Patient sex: M
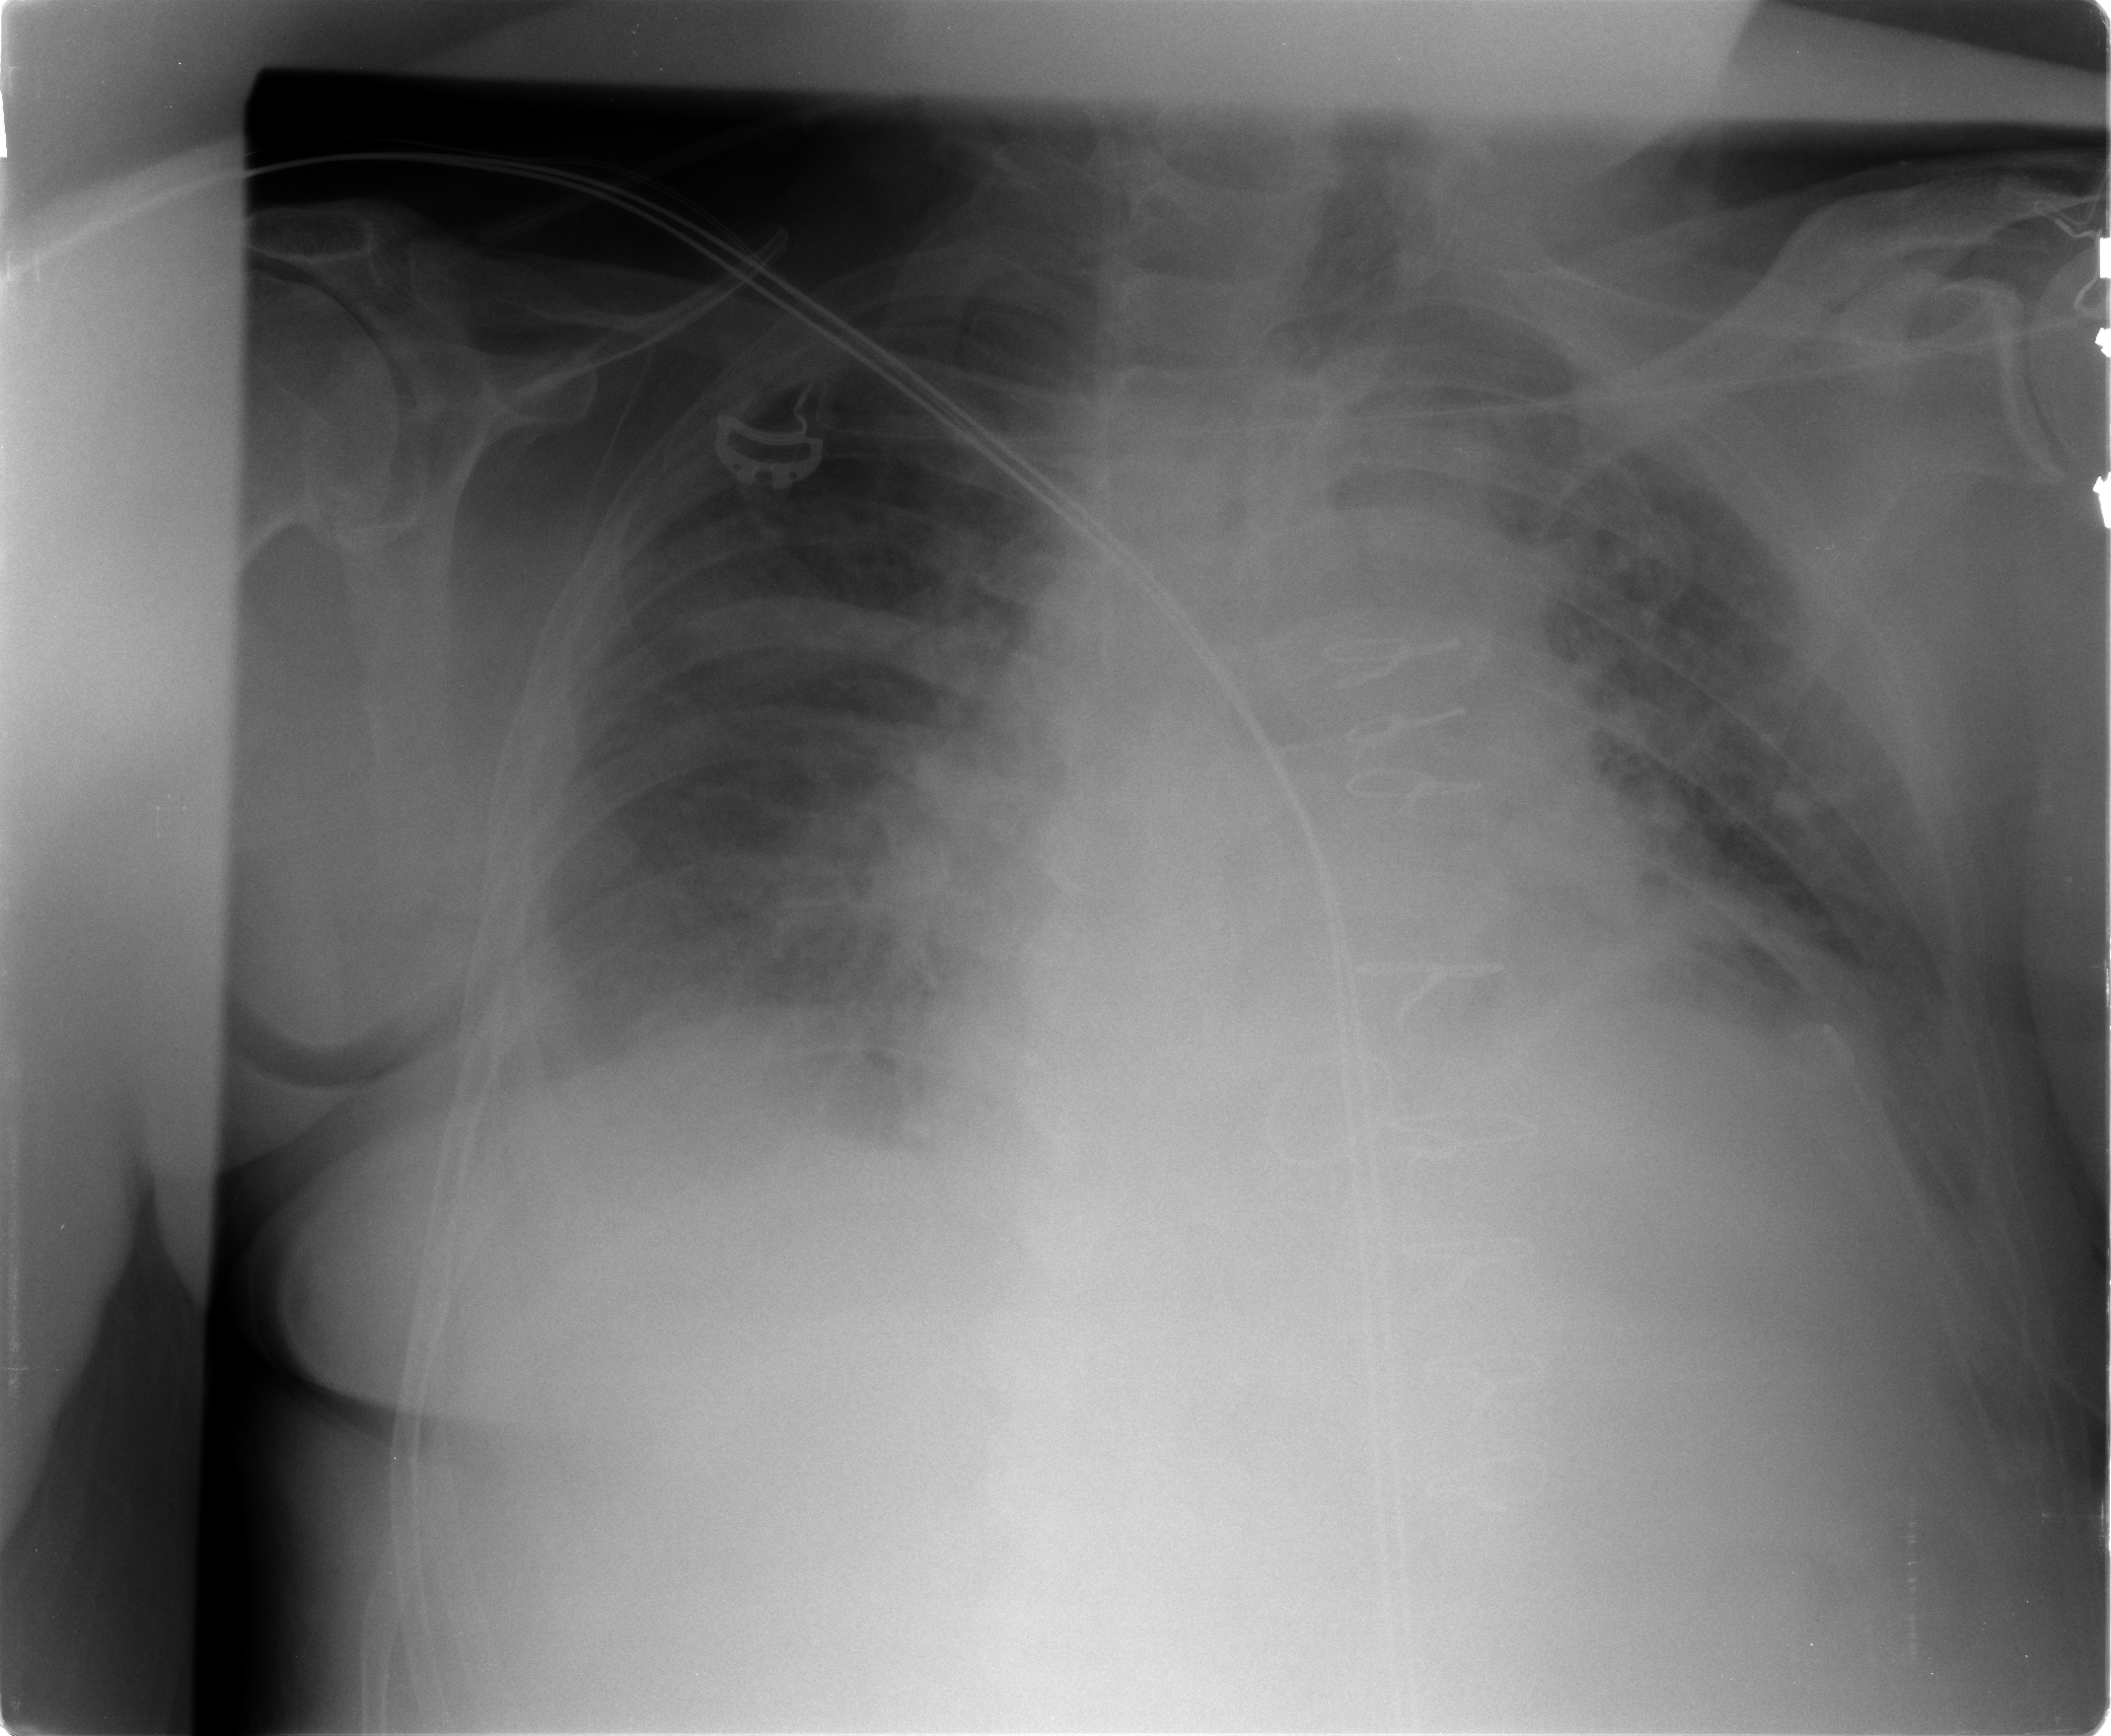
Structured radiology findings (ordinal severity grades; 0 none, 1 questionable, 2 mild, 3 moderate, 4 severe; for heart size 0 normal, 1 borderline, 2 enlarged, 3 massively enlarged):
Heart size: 2
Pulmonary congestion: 3
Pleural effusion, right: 2
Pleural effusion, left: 2
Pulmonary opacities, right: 0
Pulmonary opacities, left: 0
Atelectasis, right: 2
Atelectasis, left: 2